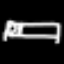
Label: bed